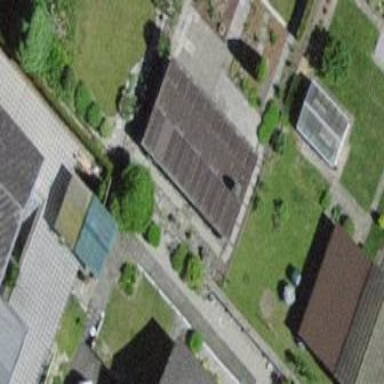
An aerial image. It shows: Shed building.